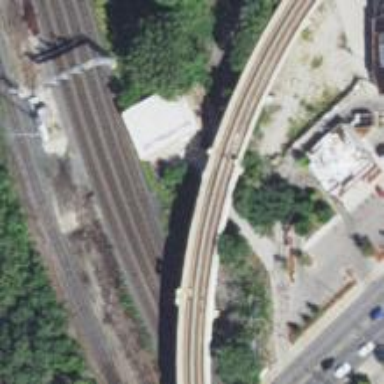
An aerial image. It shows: Bridge with electrified rail.